Question: Im just trying to test running a shell script thats in my project directory in Eclipse.
'''
new ProcessBuilder("scripts/test.sh").start();
'''

Getting this error:
java.io.IOException: Cannot run program "scripts/test.sh": CreateProcess error=2, The system cannot find the file specified
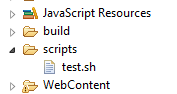
Answer: This could be for two reasons:
- 'test.sh''bash -f scripts/test.sh''new ProcessBuilder()("bash", "-f", new File("scripts/test.sh").getAbsoluteFile());'- 'scripts/test.sh'
You can try 'System.out.println(new File("scripts/test.sh").getAbsoluteFile())' to print the path Java is using.